Question: I have a Recycler View that is showing a list of elements.
My list has 100 elements and after building the list and load in recycler I need to know how many elements I can see on my screen.
Follow the image below :

I need to know the number of elements that I can see in the list. In that example, following the number of Add Buttons as a reference, They are 4 elements.
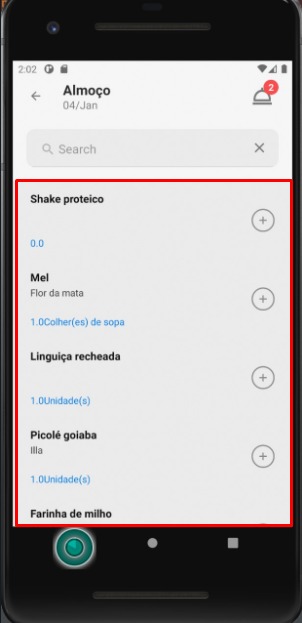
Answer: you can get the on-screen item count as follow
'''
RecyclerView recyclerView = findViewById(R.id.recyclerview);
LinearLayoutManager layoutManager = new LinearLayoutManager(context);
recyclerView.setLayoutManager(layoutManager);
//get on-screen items count.
int currentItems = layoutManager.getChildCount();
//get total items count.
int totalItems = layoutManager.getItemCount();
//get scroll-out items count
int scrollOutItems = layoutManager.findFirstVisibleItemPosition();
'''